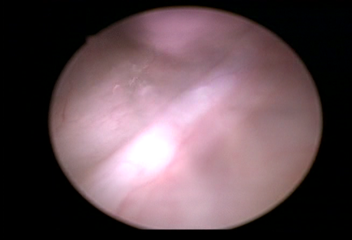
Modality: WLC
Class: Normal mucosa
Bladder cancer association: No